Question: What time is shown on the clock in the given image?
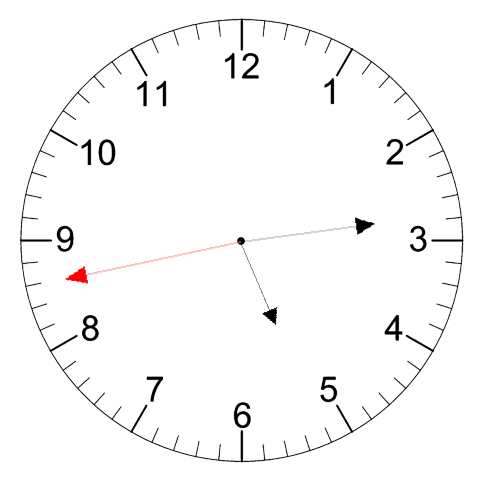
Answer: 05:13:43